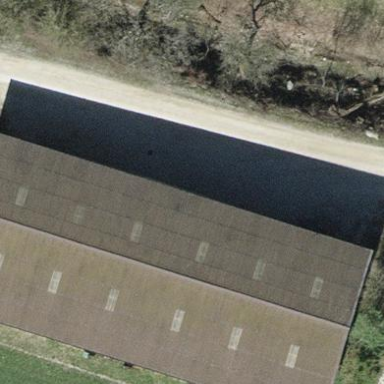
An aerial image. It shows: Farmyard area.